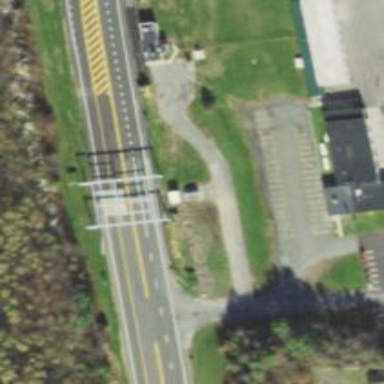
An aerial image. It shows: Toll gantry on the road.